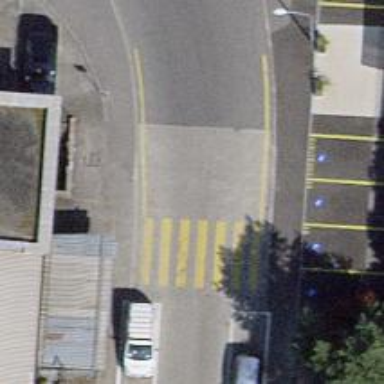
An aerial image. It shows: Uncontrolled zebra crossing on the road.